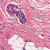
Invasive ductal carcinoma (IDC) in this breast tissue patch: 1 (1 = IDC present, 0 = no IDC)